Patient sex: M
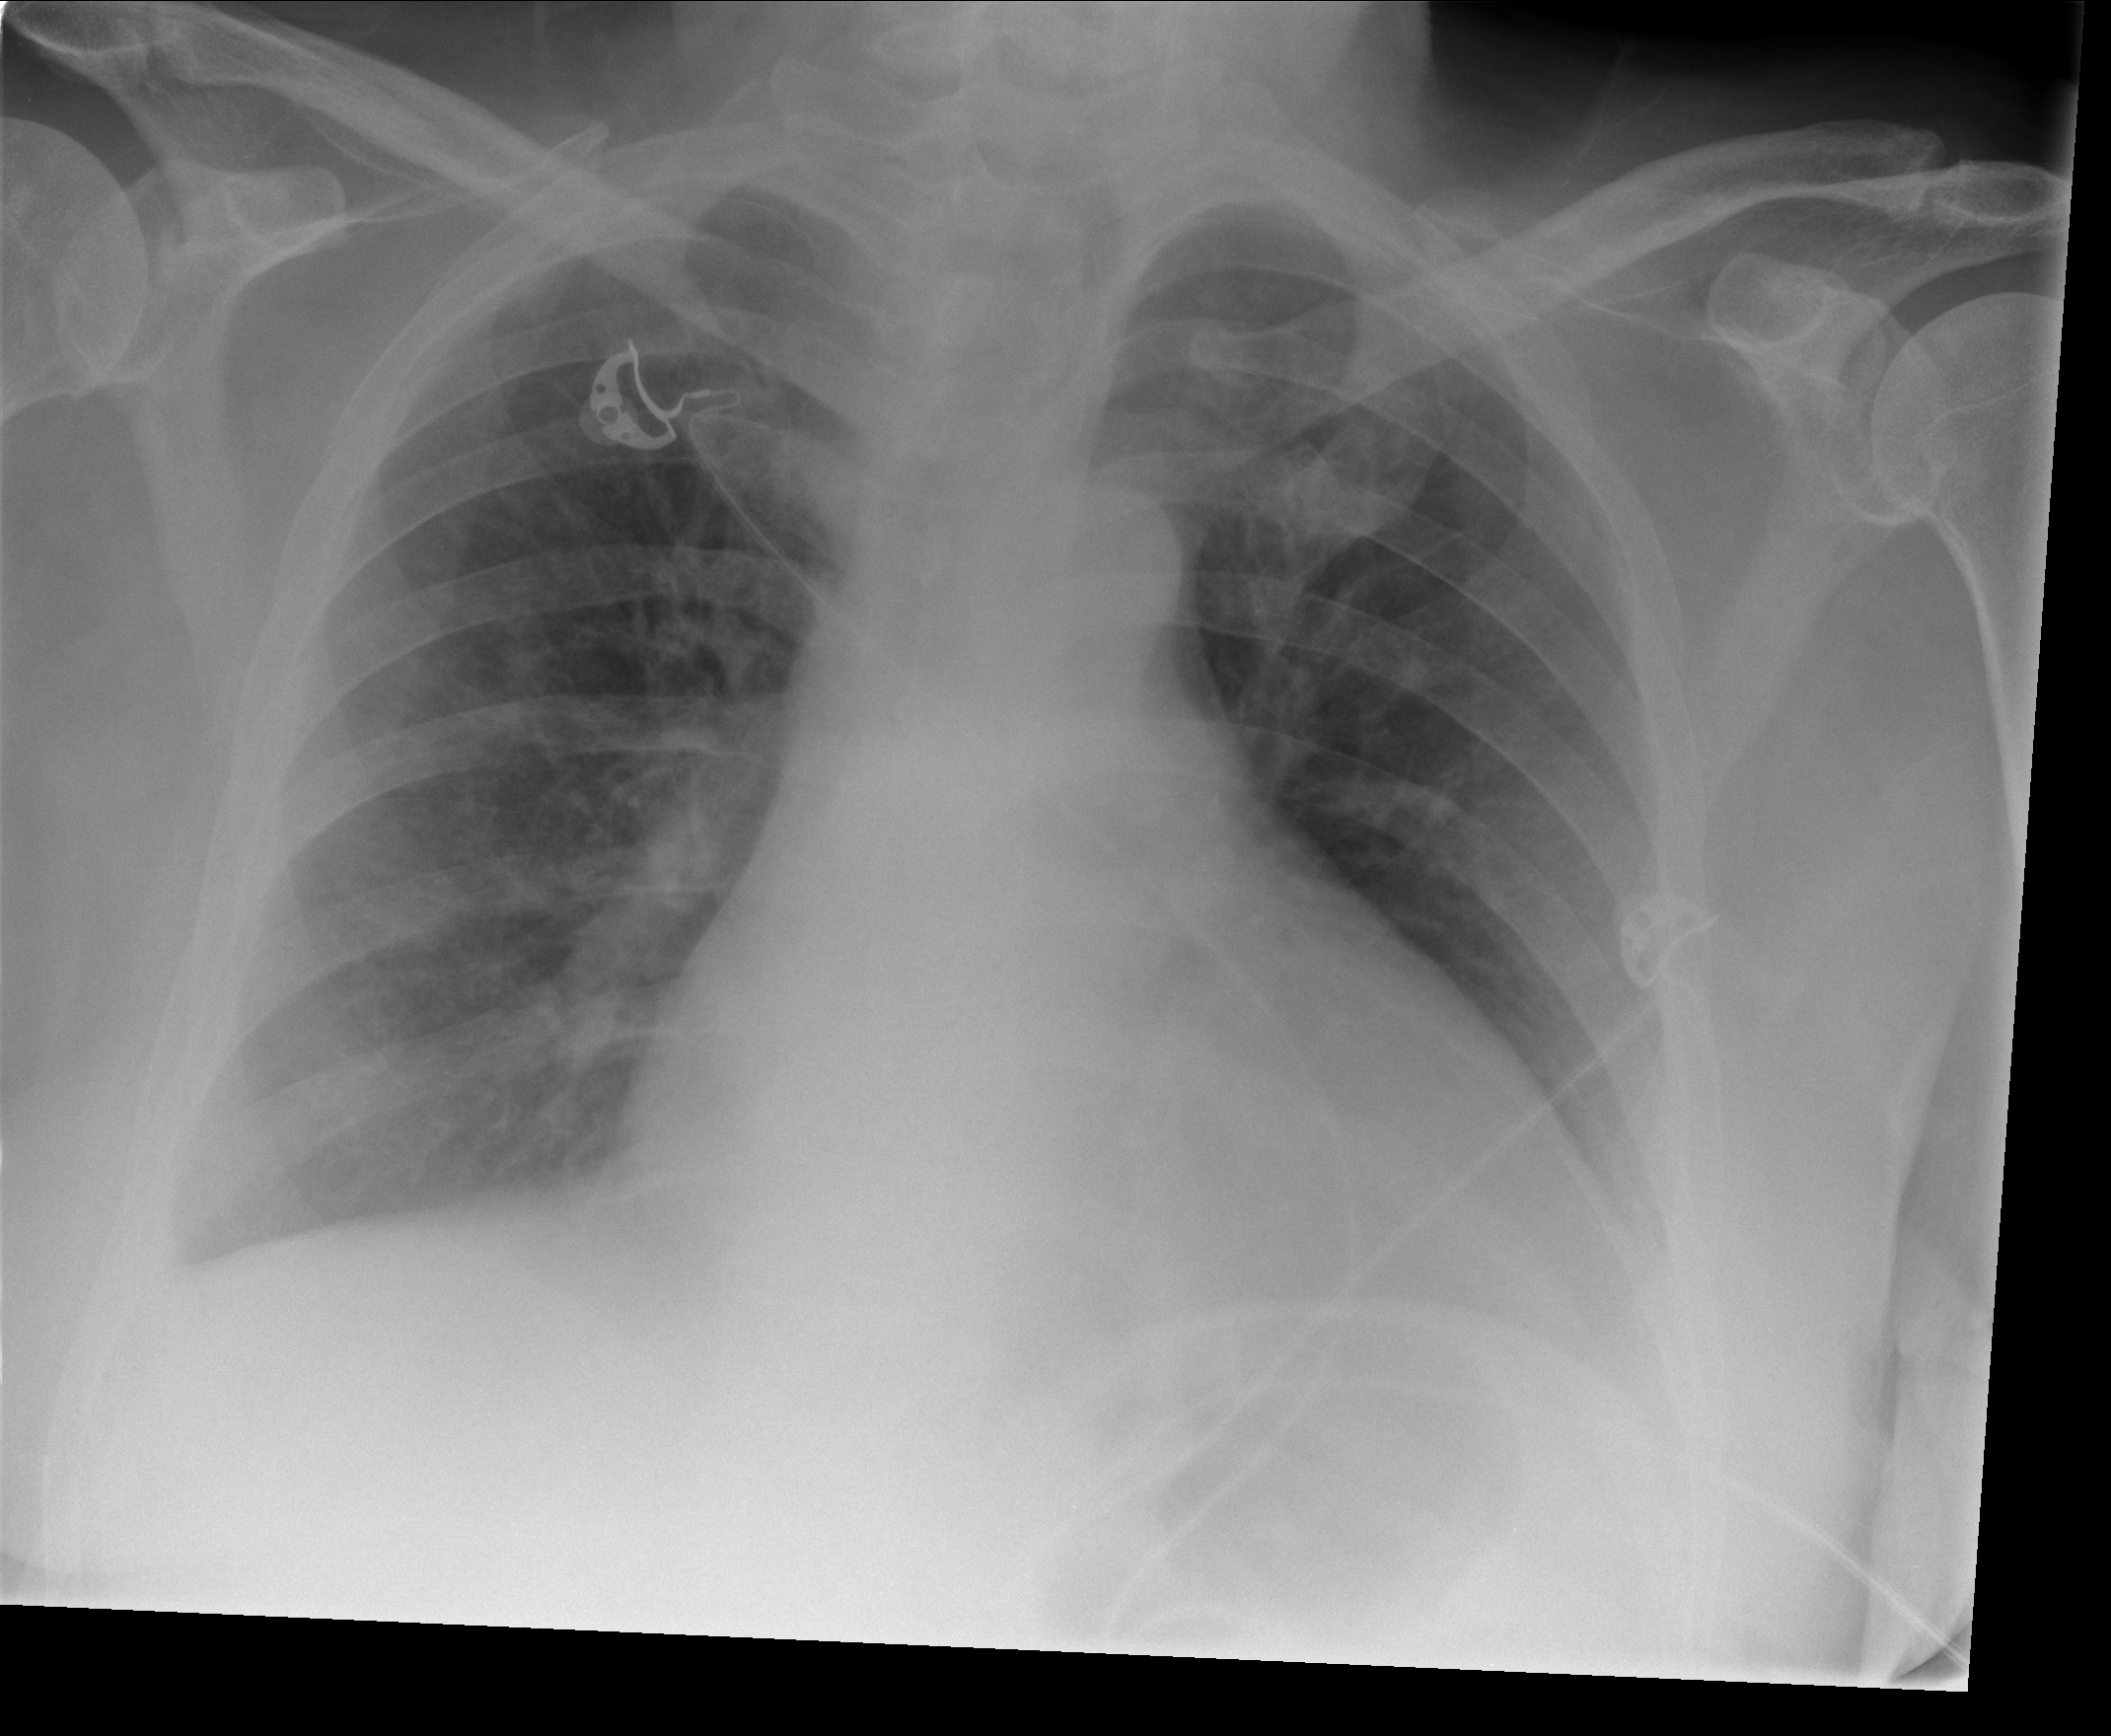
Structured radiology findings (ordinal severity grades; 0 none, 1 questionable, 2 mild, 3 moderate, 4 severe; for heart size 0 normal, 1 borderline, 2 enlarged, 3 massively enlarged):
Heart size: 2
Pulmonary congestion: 2
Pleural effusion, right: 2
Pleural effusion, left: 1
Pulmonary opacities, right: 0
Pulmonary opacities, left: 0
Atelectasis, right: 2
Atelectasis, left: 0